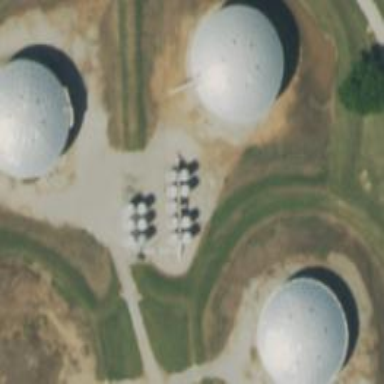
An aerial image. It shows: Storage tank with man-made structure.